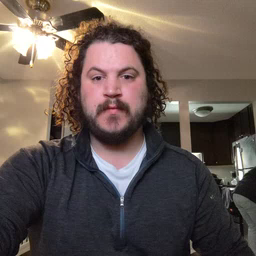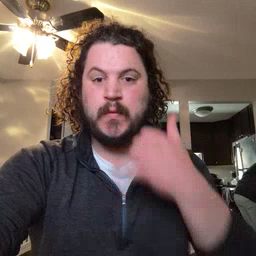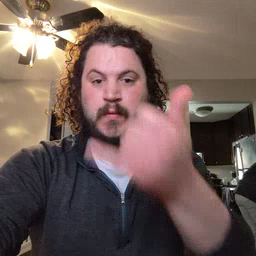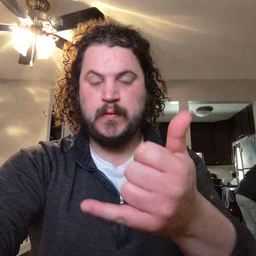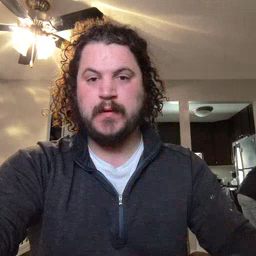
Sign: callonphone